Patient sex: M
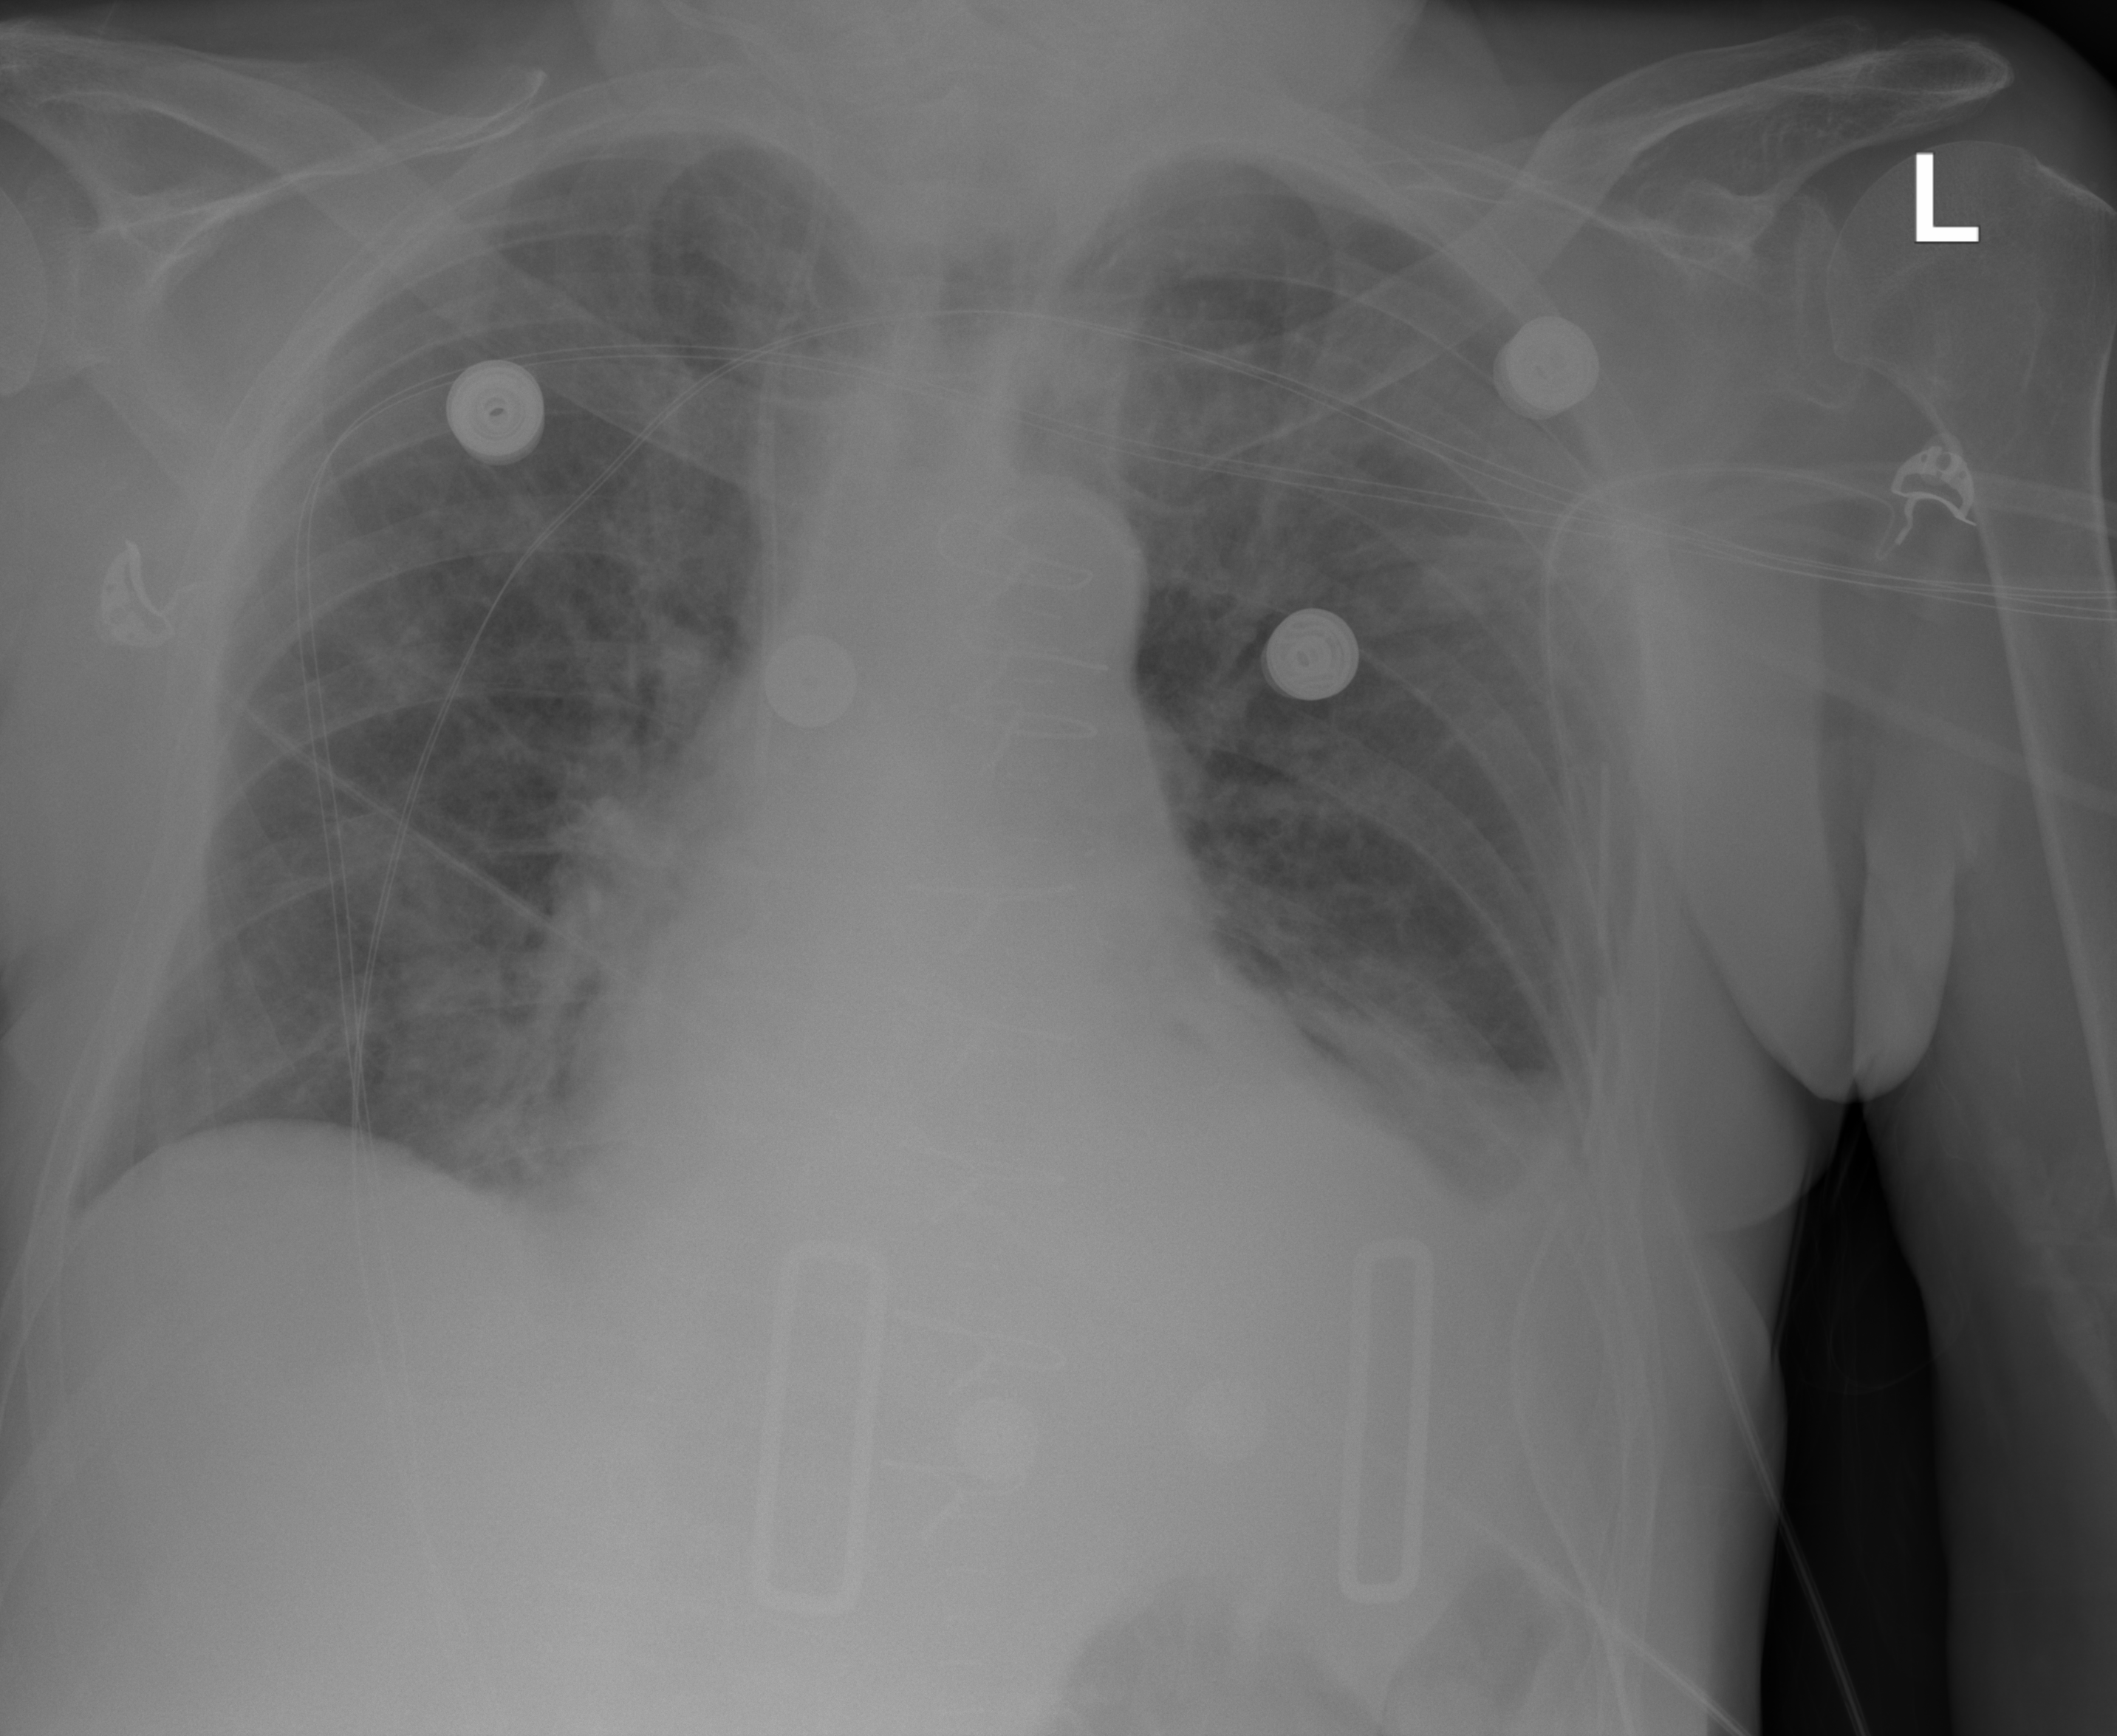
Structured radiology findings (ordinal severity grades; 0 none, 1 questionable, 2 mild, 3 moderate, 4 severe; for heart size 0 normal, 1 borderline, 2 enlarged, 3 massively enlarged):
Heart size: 1
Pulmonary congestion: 2
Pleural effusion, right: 0
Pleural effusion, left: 2
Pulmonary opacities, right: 2
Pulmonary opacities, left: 2
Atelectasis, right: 2
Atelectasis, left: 2